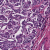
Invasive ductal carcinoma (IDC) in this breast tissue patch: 1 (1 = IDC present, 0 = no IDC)